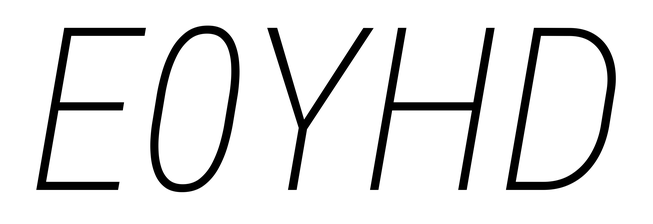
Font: Roboto-Italic_Condensed_ExtraLight_Italic